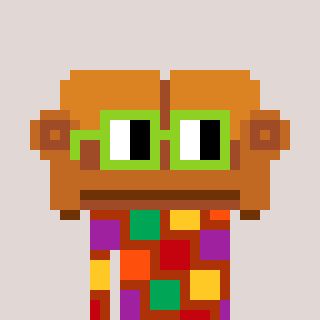
a pixel art character with square light green glasses, a couch-shaped head and a hotbrown-colored body on a warm background